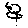
Label: flower